Chest X-ray. View position: PA
Patient age: 20
Patient sex: M
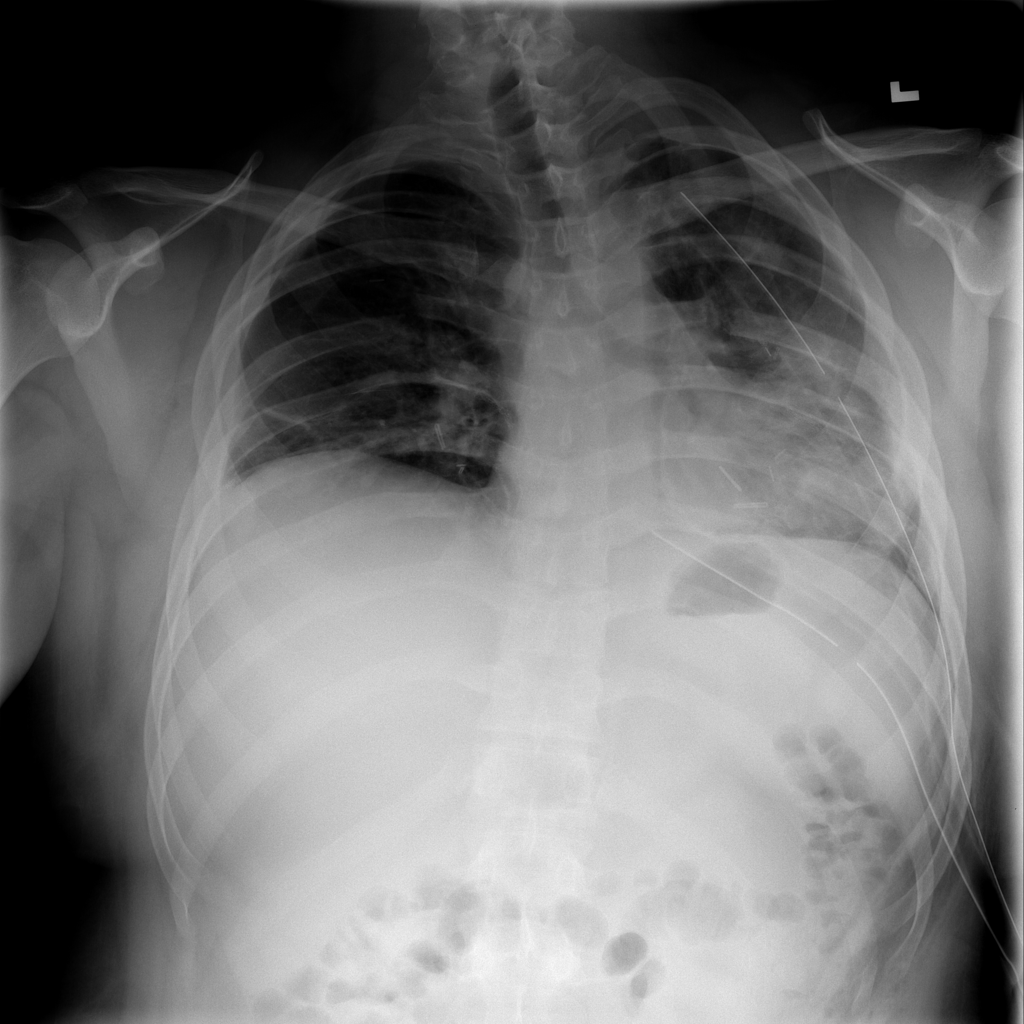
Finding: Pneumothorax